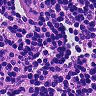
Metastatic tissue present: no